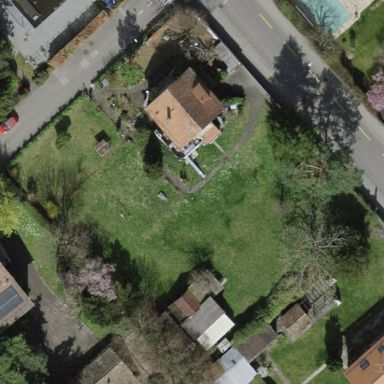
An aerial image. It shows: Garden enclosed by fence.